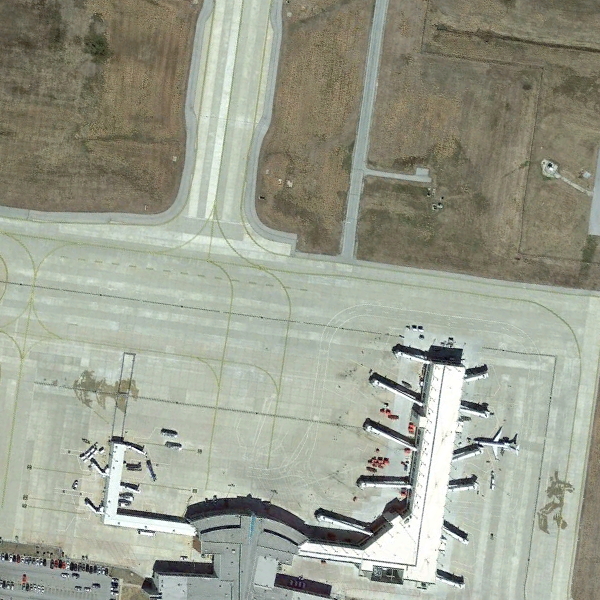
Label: Airport